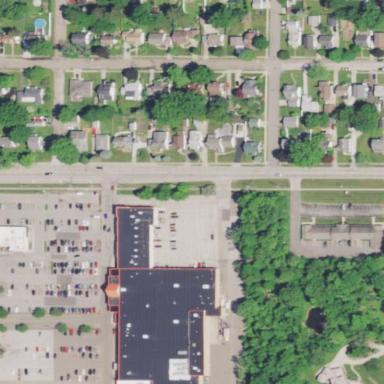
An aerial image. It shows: Retail building.